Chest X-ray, AP view. Patient: 45 years old, sex F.
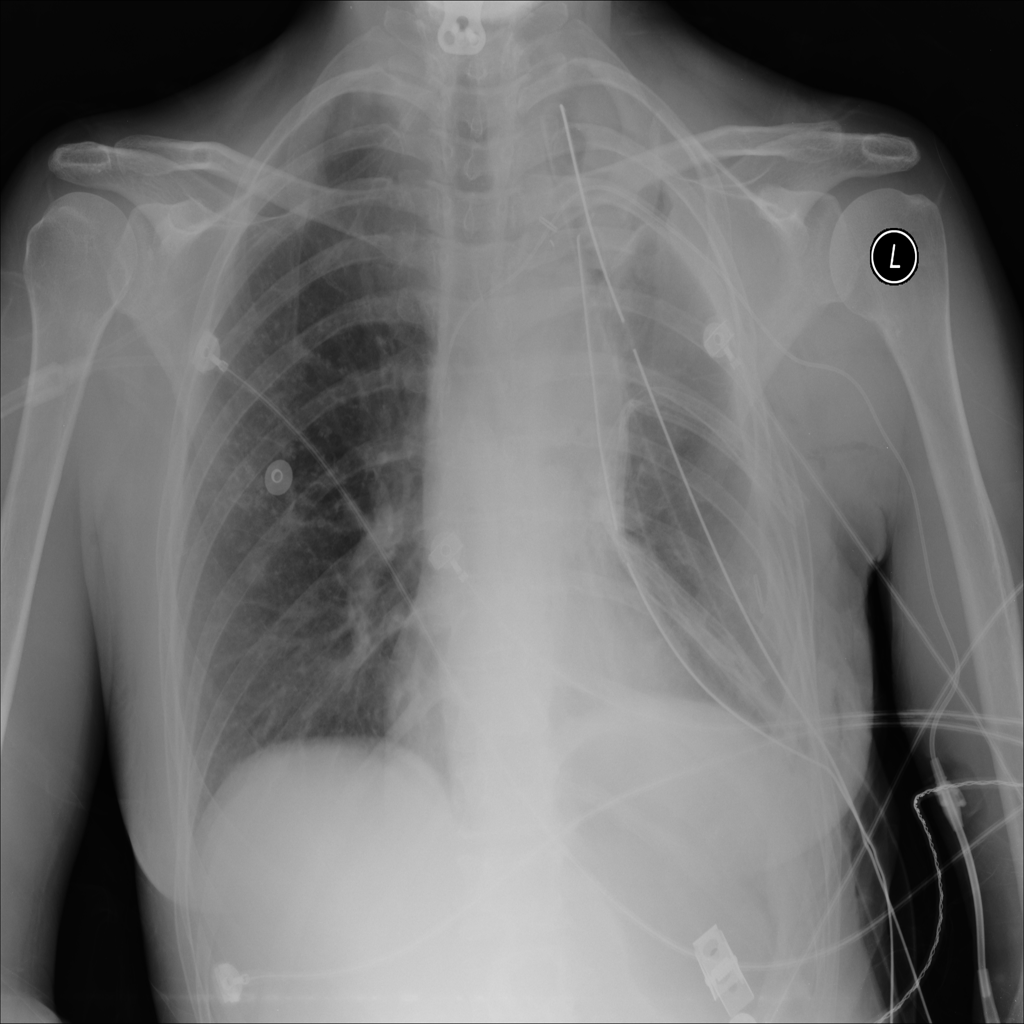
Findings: No Finding